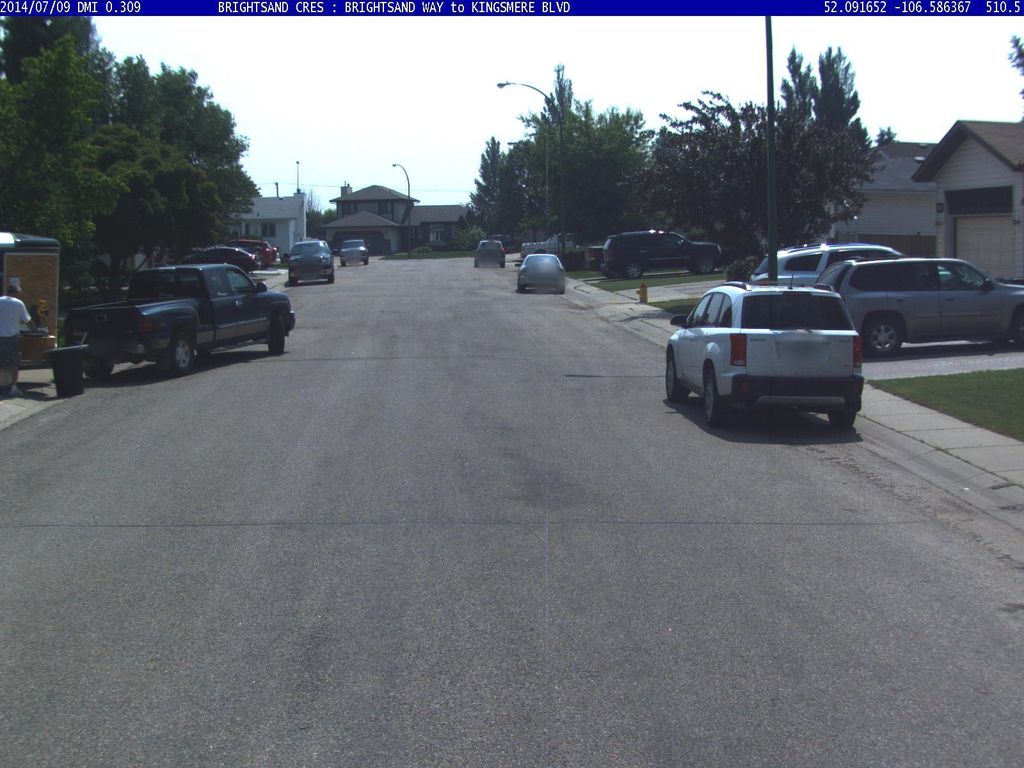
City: saskatoon